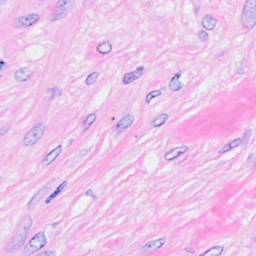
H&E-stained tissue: Breast